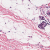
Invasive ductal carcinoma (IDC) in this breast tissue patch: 0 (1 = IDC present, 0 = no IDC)